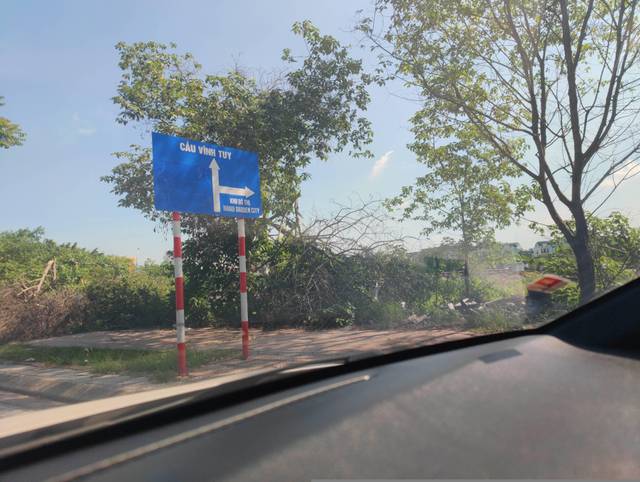
Region: Vietnam
Coordinates: 21.018, 105.914